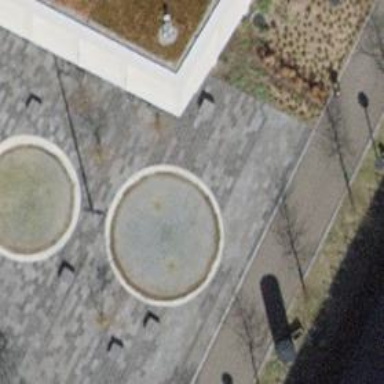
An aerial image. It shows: Fountain.